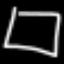
Label: square